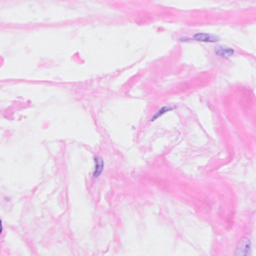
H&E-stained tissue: Breast